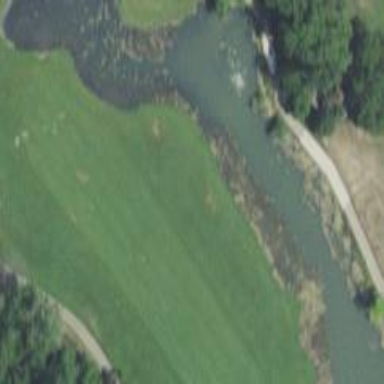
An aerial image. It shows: Water hazard on golf course.